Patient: sex M, age 32
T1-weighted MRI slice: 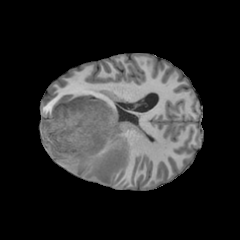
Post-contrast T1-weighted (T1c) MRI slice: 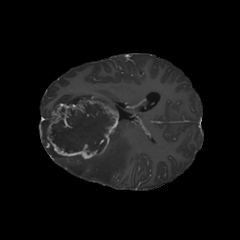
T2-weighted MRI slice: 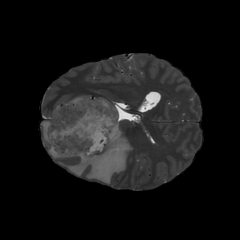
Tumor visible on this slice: yes
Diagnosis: Glioblastoma, IDH-wildtype
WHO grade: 4